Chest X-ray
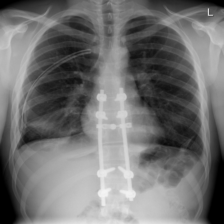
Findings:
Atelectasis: negative
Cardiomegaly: negative
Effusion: negative
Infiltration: negative
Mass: negative
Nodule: negative
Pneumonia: negative
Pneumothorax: negative
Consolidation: negative
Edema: negative
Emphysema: negative
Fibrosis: negative
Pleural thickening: negative
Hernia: negative